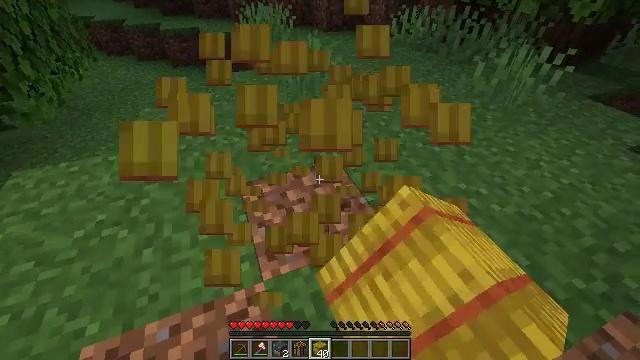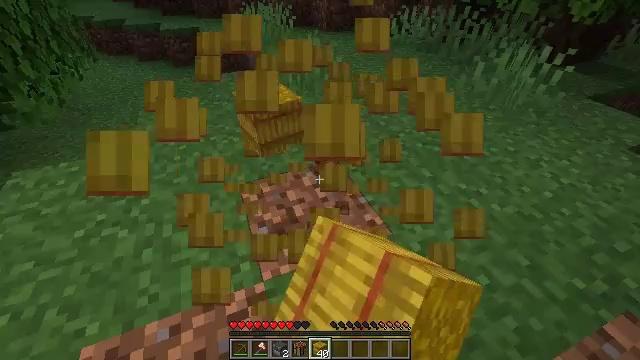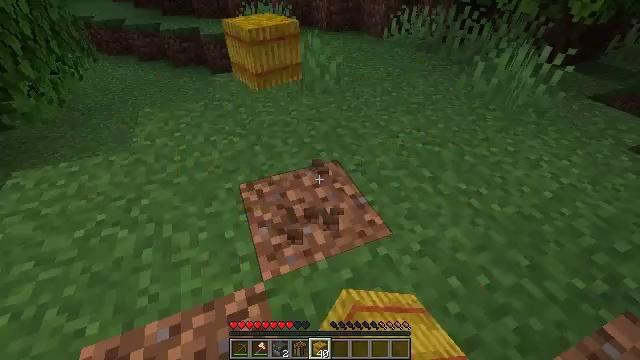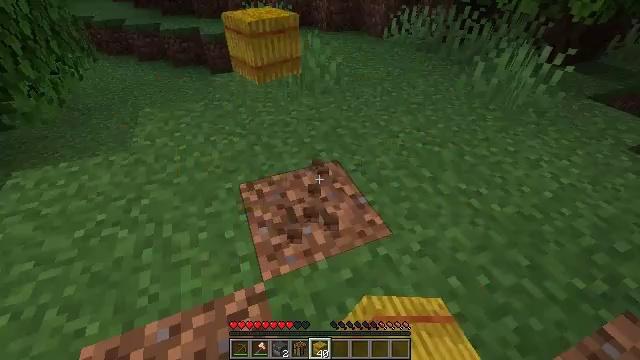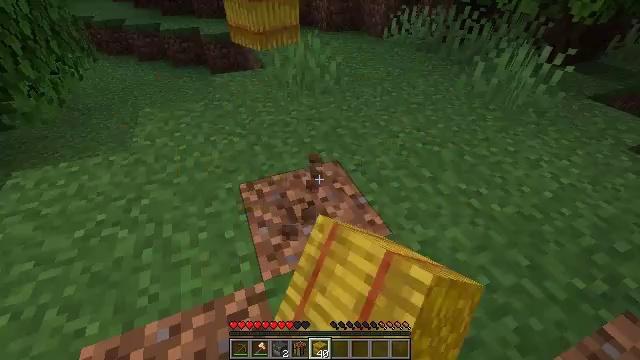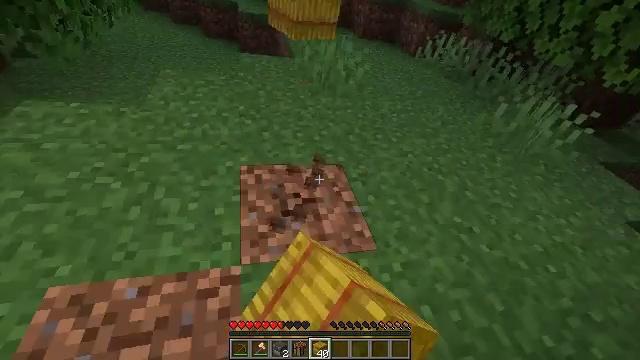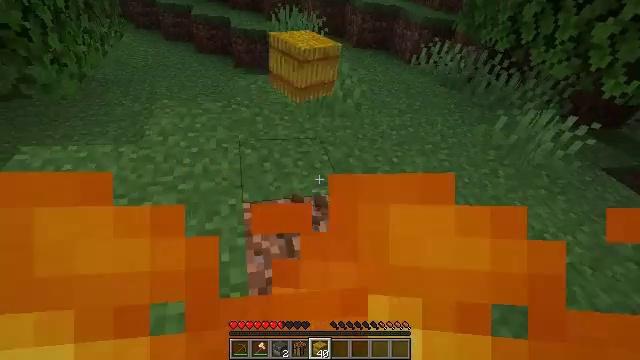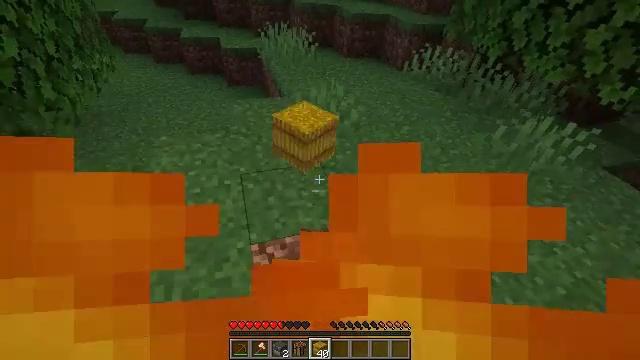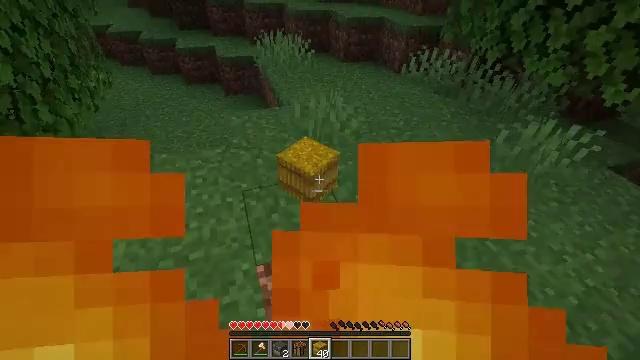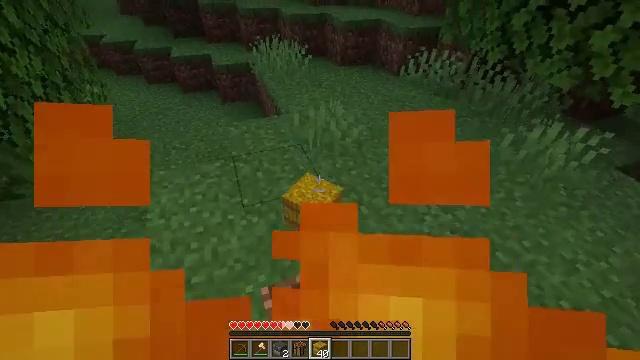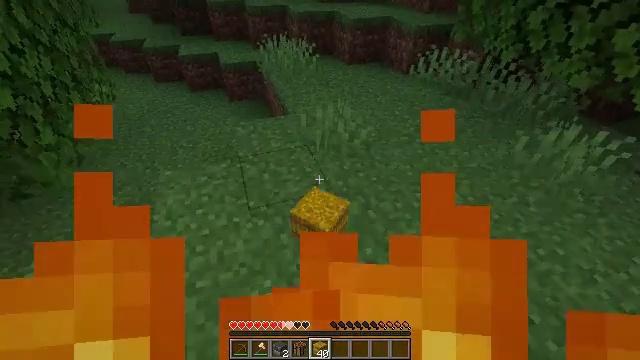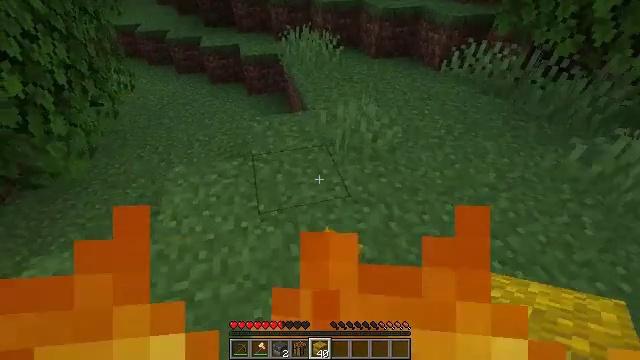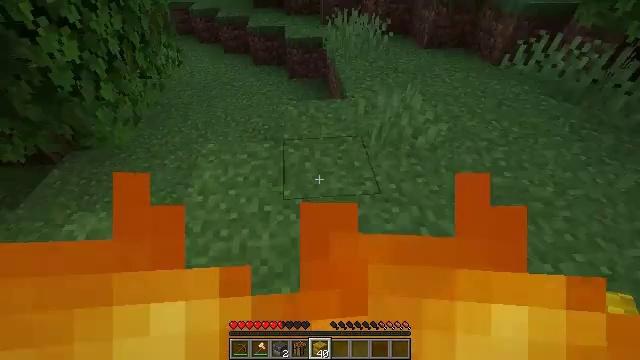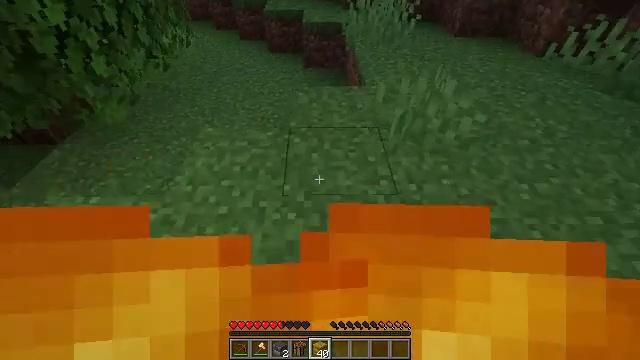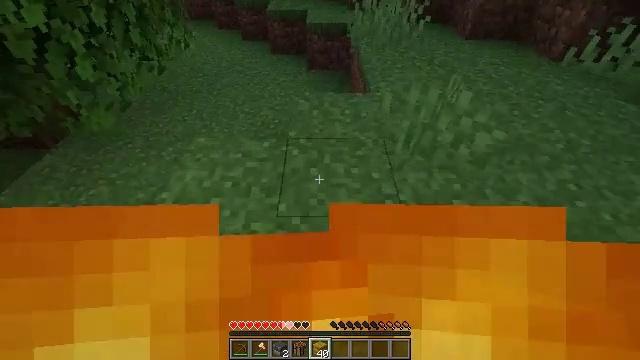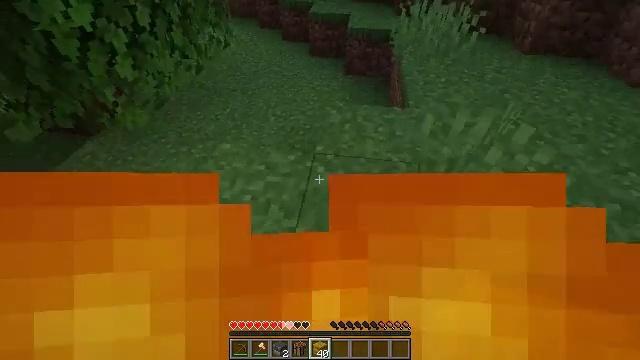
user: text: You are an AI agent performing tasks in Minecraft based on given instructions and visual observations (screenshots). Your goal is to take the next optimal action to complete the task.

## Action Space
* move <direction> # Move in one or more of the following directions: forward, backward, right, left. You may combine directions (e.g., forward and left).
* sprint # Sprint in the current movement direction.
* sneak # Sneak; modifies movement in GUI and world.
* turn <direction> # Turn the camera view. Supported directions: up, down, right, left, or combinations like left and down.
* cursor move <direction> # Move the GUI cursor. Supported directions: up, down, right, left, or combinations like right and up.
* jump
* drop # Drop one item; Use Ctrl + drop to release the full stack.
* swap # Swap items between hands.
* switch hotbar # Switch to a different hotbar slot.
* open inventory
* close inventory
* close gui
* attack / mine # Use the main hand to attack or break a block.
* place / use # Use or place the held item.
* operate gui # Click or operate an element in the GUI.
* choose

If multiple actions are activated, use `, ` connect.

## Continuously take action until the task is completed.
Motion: motion action
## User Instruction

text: Combat enemy.
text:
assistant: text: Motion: attack / mine
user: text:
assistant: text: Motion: attack / mine
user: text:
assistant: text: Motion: attack / mine
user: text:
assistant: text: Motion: attack / mine
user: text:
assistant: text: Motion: attack / mine
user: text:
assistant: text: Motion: move forward
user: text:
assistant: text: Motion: move forward
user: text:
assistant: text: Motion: move forward and move right
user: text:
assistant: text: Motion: move forward and move right
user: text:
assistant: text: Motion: move forward and move right, turn left
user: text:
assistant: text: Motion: move forward and move right, turn left
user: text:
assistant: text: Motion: move forward, turn left and down
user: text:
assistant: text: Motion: move forward, turn left
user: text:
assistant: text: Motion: move forward, turn left
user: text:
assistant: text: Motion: move forward, turn left
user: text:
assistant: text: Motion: move forward and move right, turn left
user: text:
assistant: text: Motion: move forward and move right, turn left
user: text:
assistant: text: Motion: move right, turn left and up
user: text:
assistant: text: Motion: move right, turn left
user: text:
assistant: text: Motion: move back and move right, turn left
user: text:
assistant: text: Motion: move back and move right, turn left
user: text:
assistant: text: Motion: move back and move right, turn left
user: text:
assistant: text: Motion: move back and move right, turn left and up
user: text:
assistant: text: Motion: move back and move right, turn left and up
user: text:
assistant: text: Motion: move back and move right, turn left and up
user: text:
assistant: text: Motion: move back, turn left and up
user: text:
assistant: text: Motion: move back, turn left and up
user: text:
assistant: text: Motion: move back, turn left and up
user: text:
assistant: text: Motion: move back, turn left and up
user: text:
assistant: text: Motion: move back, turn left and up